Current action and preconditions to check: path_clear

Your task: For each precondition in the list above, predict whether it will hold at this action.

Consider the current scene as observed from the mobile robot's camera, and analyze the predicted future states of all dynamic agents (e.g., people, animals, vehicles, or any moving entities) within the NEXT SECOND.

IMPORTANT: Only answer "very likely" if you are absolutely certain—based on strong, clear evidence—that a dynamic agent will violate the precondition in the predicted future state. Do NOT answer "very likely" for unlikely, ambiguous, or low-probability risks.

Ask yourself for each precondition: Is there a high probability, with clear and convincing evidence, that the predicted future states of any dynamic agent will interfere with the predicted future state of the currently executing action within the NEXT SECOND, causing that precondition to fail?

Assess the risk level based on these predictions. Use "likely" or "very likely" if motions create a clear risk of interference.

Use "neutral" or "improbable" if agents are nearby but their predicted paths are clearly diverging or non-conflicting.

Failure Risk Categories: "very improbable", "improbable", "neutral", "likely", "very likely"

Answer Format: Output ONLY the probability_of_failure value from these categories: "very improbable", "improbable", "neutral", "likely", "very likely"

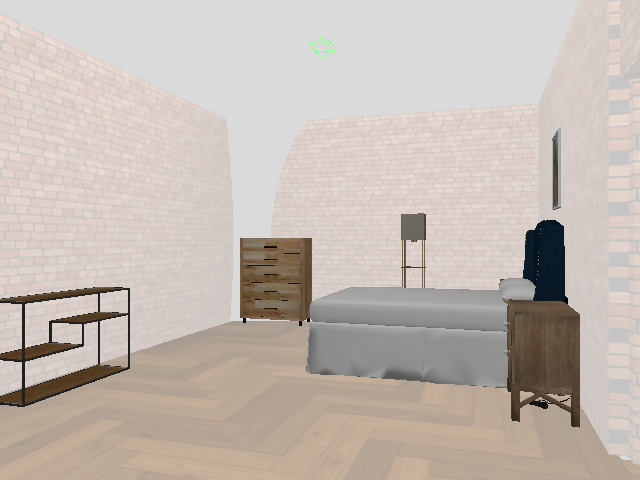

Answer: very improbable